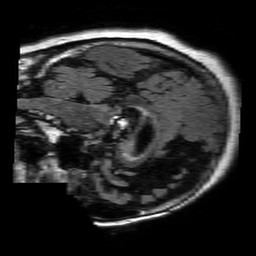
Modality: FLAIR
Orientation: sagittal
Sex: female
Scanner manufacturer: philips
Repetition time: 11 s
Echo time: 0.125 s